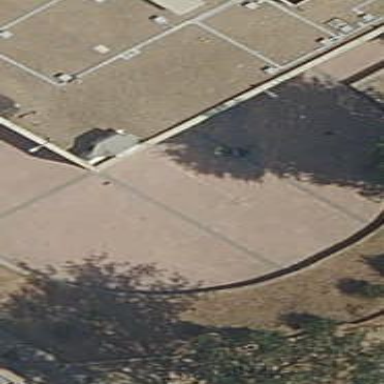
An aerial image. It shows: Garden with kerb barrier.